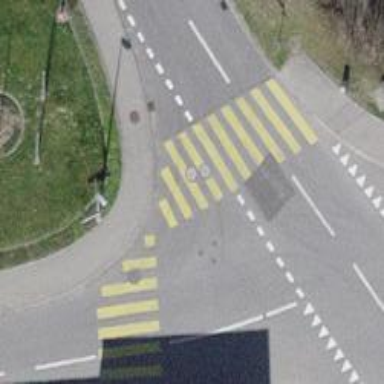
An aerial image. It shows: Uncontrolled road crossing.